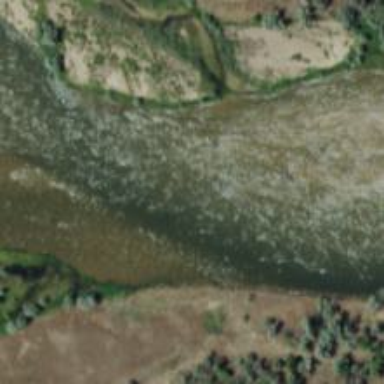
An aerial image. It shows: Beautiful view of river.